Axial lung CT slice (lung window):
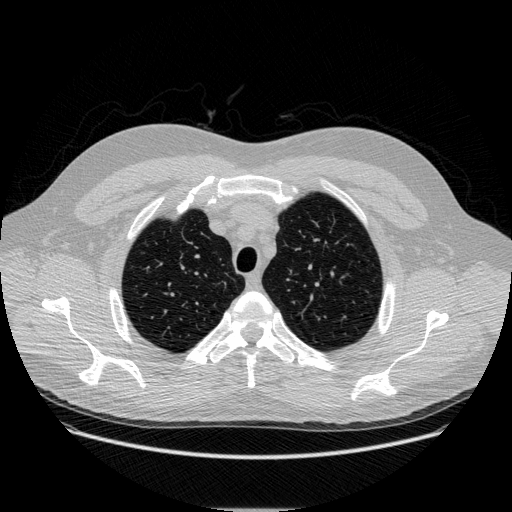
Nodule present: no